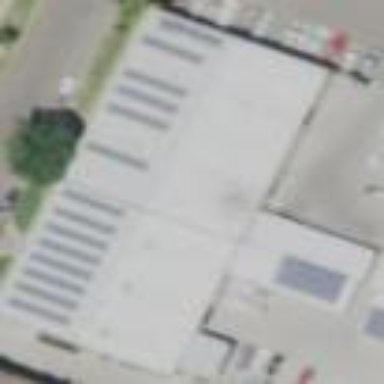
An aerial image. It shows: Commercial building housing car repair shop.